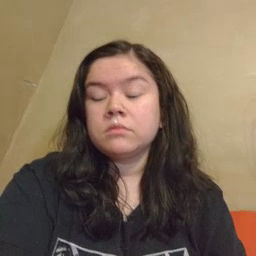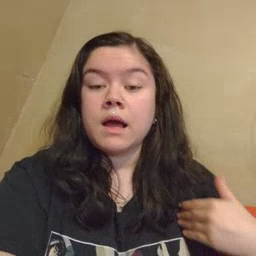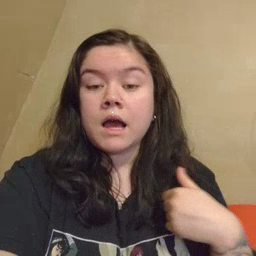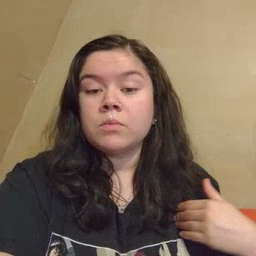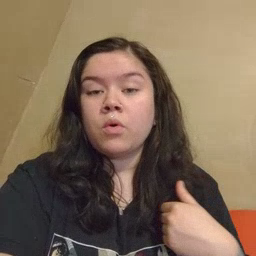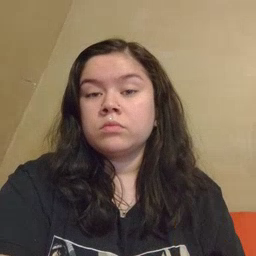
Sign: animal